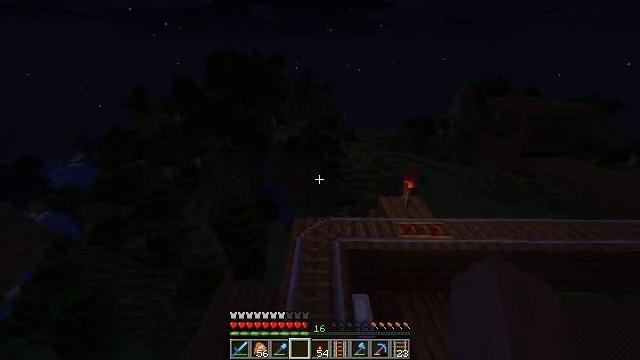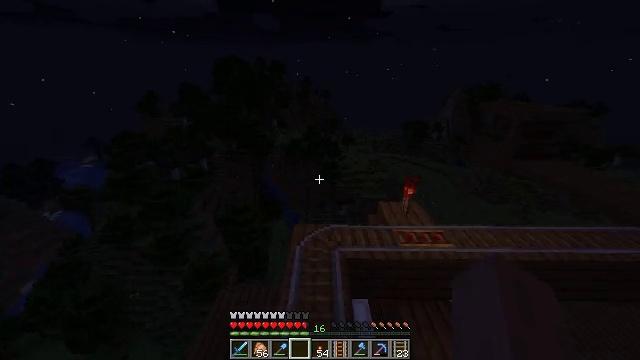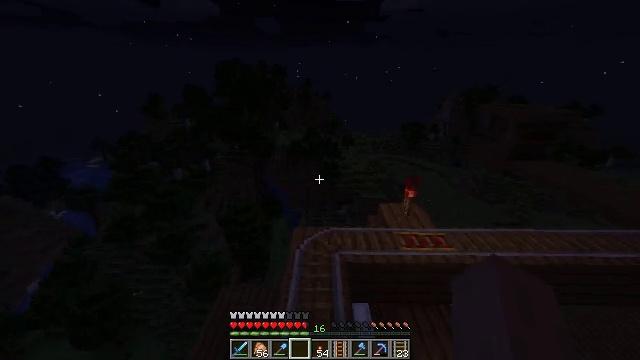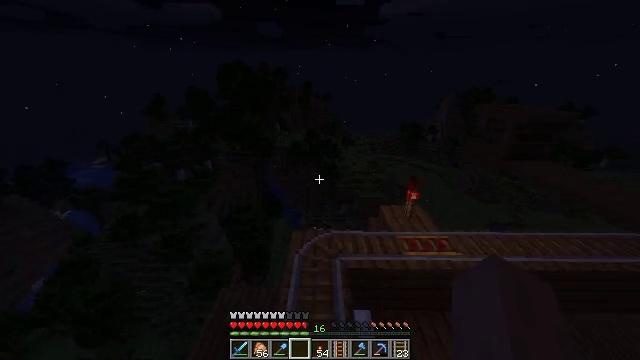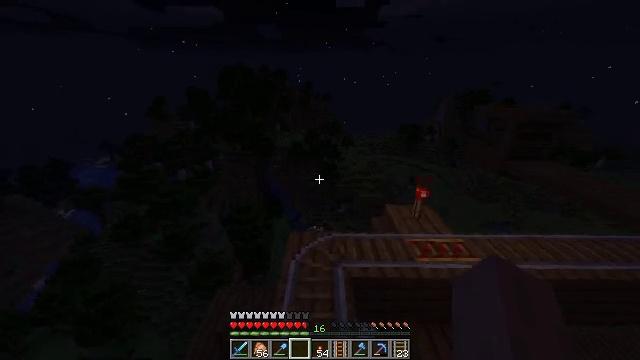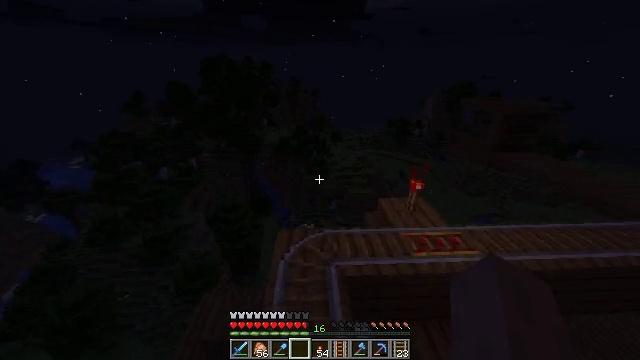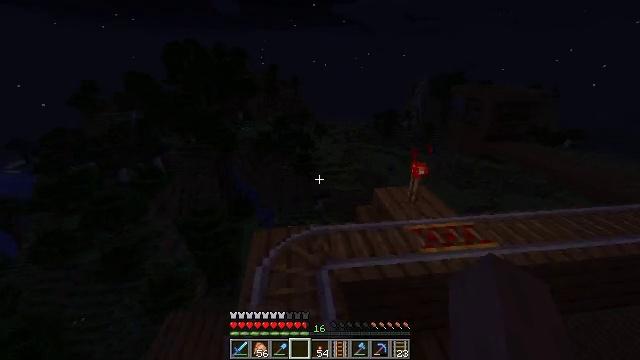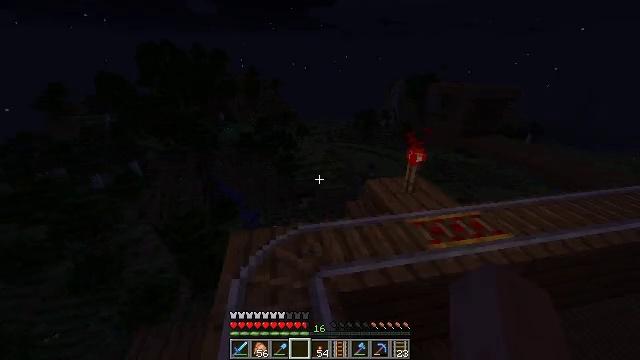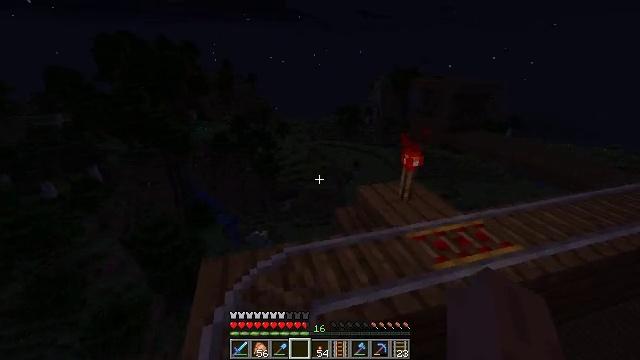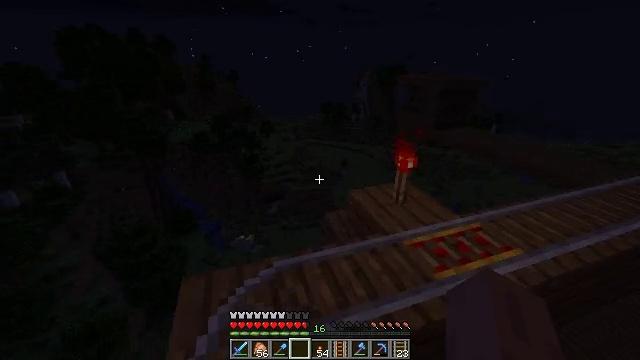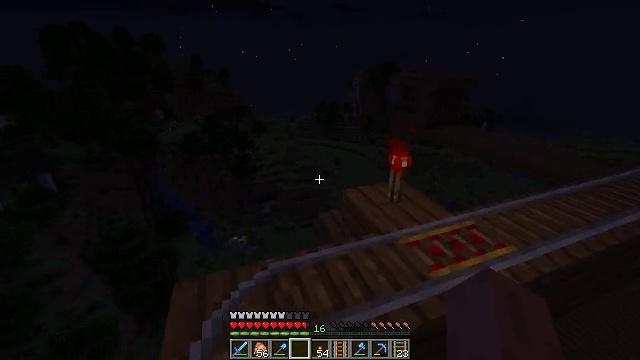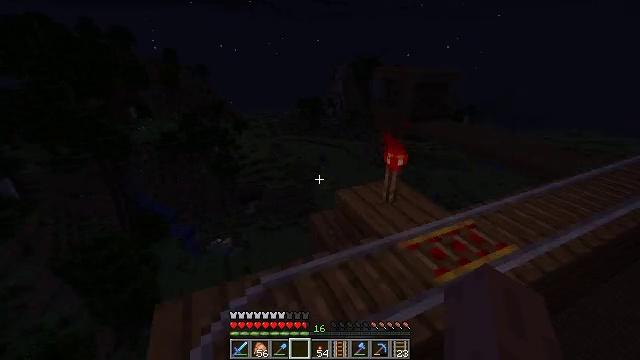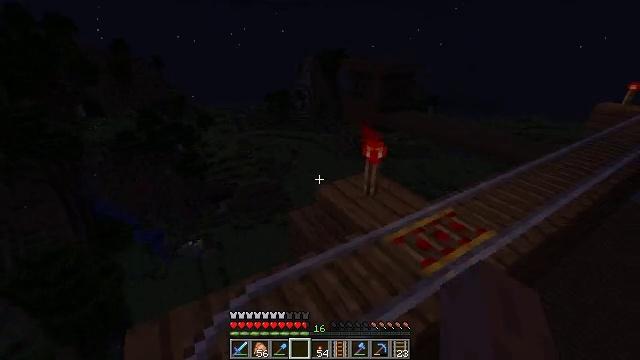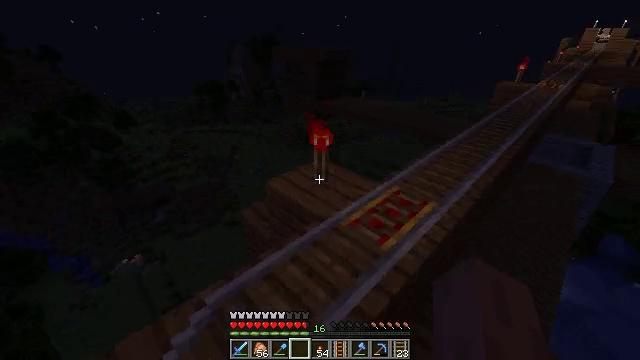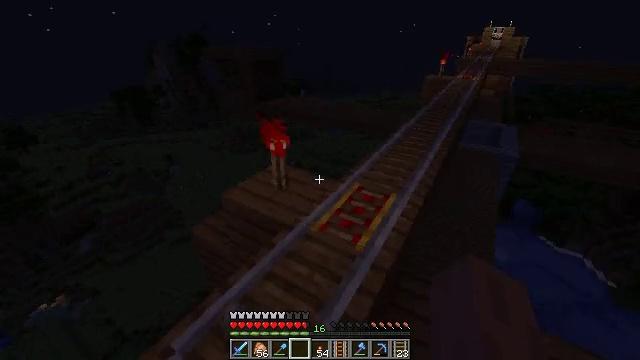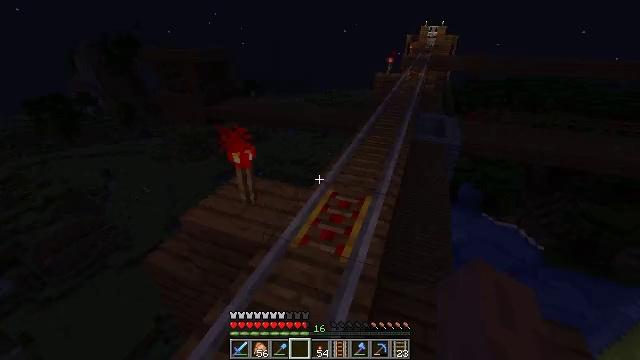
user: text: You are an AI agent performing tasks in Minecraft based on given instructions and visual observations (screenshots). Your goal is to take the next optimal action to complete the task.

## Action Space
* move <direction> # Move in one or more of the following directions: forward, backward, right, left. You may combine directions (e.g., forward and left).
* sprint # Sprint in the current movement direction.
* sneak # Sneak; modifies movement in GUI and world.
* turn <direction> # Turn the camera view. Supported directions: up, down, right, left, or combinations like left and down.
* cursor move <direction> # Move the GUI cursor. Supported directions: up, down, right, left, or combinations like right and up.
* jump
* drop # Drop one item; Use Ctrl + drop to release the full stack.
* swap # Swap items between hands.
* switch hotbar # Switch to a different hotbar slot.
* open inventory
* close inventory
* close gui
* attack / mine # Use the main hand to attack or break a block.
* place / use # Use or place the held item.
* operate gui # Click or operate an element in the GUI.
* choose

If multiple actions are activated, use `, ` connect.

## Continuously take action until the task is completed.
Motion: motion action
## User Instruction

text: Remove the glass to use the space.
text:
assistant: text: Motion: move forward, jump
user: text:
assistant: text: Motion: move forward
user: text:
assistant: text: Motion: move forward
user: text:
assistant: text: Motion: move forward
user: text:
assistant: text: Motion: move forward, turn right
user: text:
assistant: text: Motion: move forward, turn right
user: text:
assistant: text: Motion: turn right
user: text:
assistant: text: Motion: turn right
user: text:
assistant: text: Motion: turn right
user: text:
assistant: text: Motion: turn right
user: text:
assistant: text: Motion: move forward and move left, turn right
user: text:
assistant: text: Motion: move forward and move left, turn right and down
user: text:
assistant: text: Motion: move forward and move left, turn right and down
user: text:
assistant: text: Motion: move forward, turn right
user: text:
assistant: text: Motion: turn right
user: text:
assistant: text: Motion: turn right and up
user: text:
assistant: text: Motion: turn right and up
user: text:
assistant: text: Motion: turn right and up
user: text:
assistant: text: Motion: turn right and up
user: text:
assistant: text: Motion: move forward, turn right and up
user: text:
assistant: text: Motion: move forward
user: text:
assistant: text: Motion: move forward
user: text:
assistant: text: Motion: move forward
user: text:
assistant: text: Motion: move forward, sprint
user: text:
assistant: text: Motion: move forward, sprint
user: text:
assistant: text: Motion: move forward, sprint
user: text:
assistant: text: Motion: move forward
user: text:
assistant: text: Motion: move forward
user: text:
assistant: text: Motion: move forward, sprint
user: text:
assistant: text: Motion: move forward, sprint